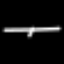
Label: line